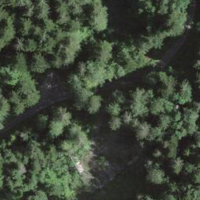
EUNIS habitat code: 43
Species observed at this site:
Petasites albus